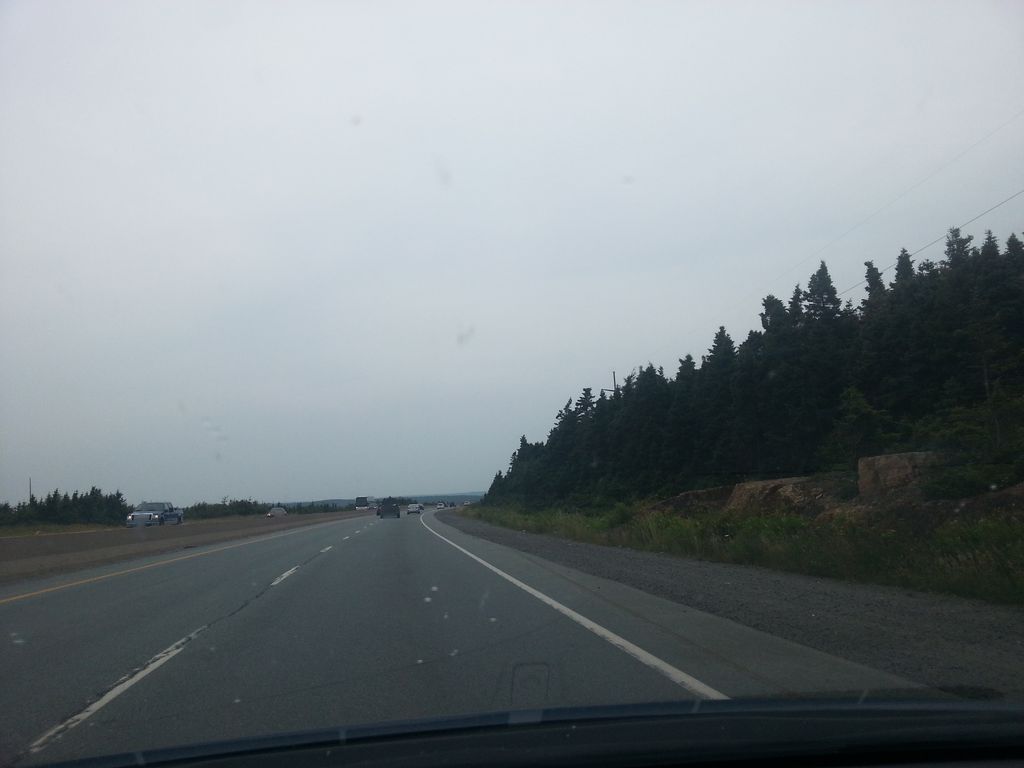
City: halifax